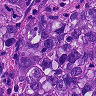
Metastatic tissue present: yes